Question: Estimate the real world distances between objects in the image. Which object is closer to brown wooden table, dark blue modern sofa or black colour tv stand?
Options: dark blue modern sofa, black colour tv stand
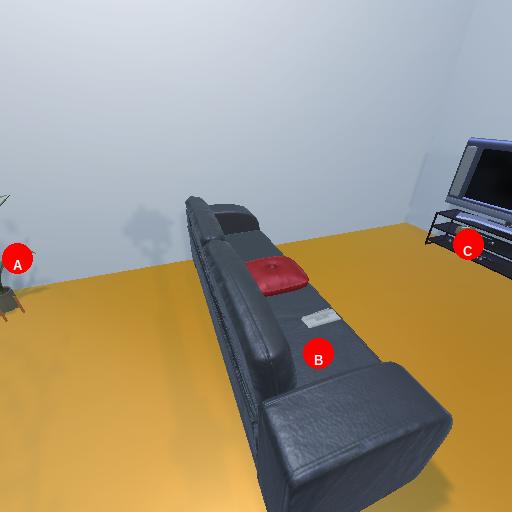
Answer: dark blue modern sofa